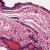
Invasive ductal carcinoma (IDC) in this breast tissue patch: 0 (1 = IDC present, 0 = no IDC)